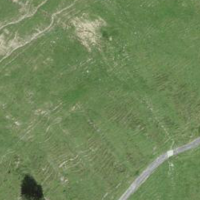
EUNIS habitat code: 26
Species observed at this site:
Hesperia comma